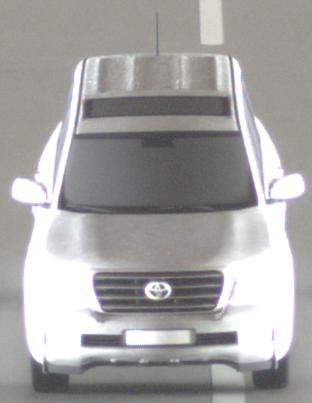
Make: Toyota
Model: Land Cruiser V8 4.7
Detailed model: Land Cruiser V8 (J20)
Model produced from: 2008/03
Model produced until: 2009/11
Doors: 5
Color: white
Road condition: dry road
Daytime: midday
Contrast: medium contrast